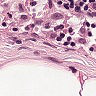
Metastatic tissue present: no